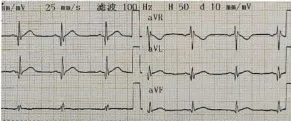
Follow-up with cardiologist and endocrinologist for repeat ECG in 4 weeks (E,F).
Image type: electrography (ekg)